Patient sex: M
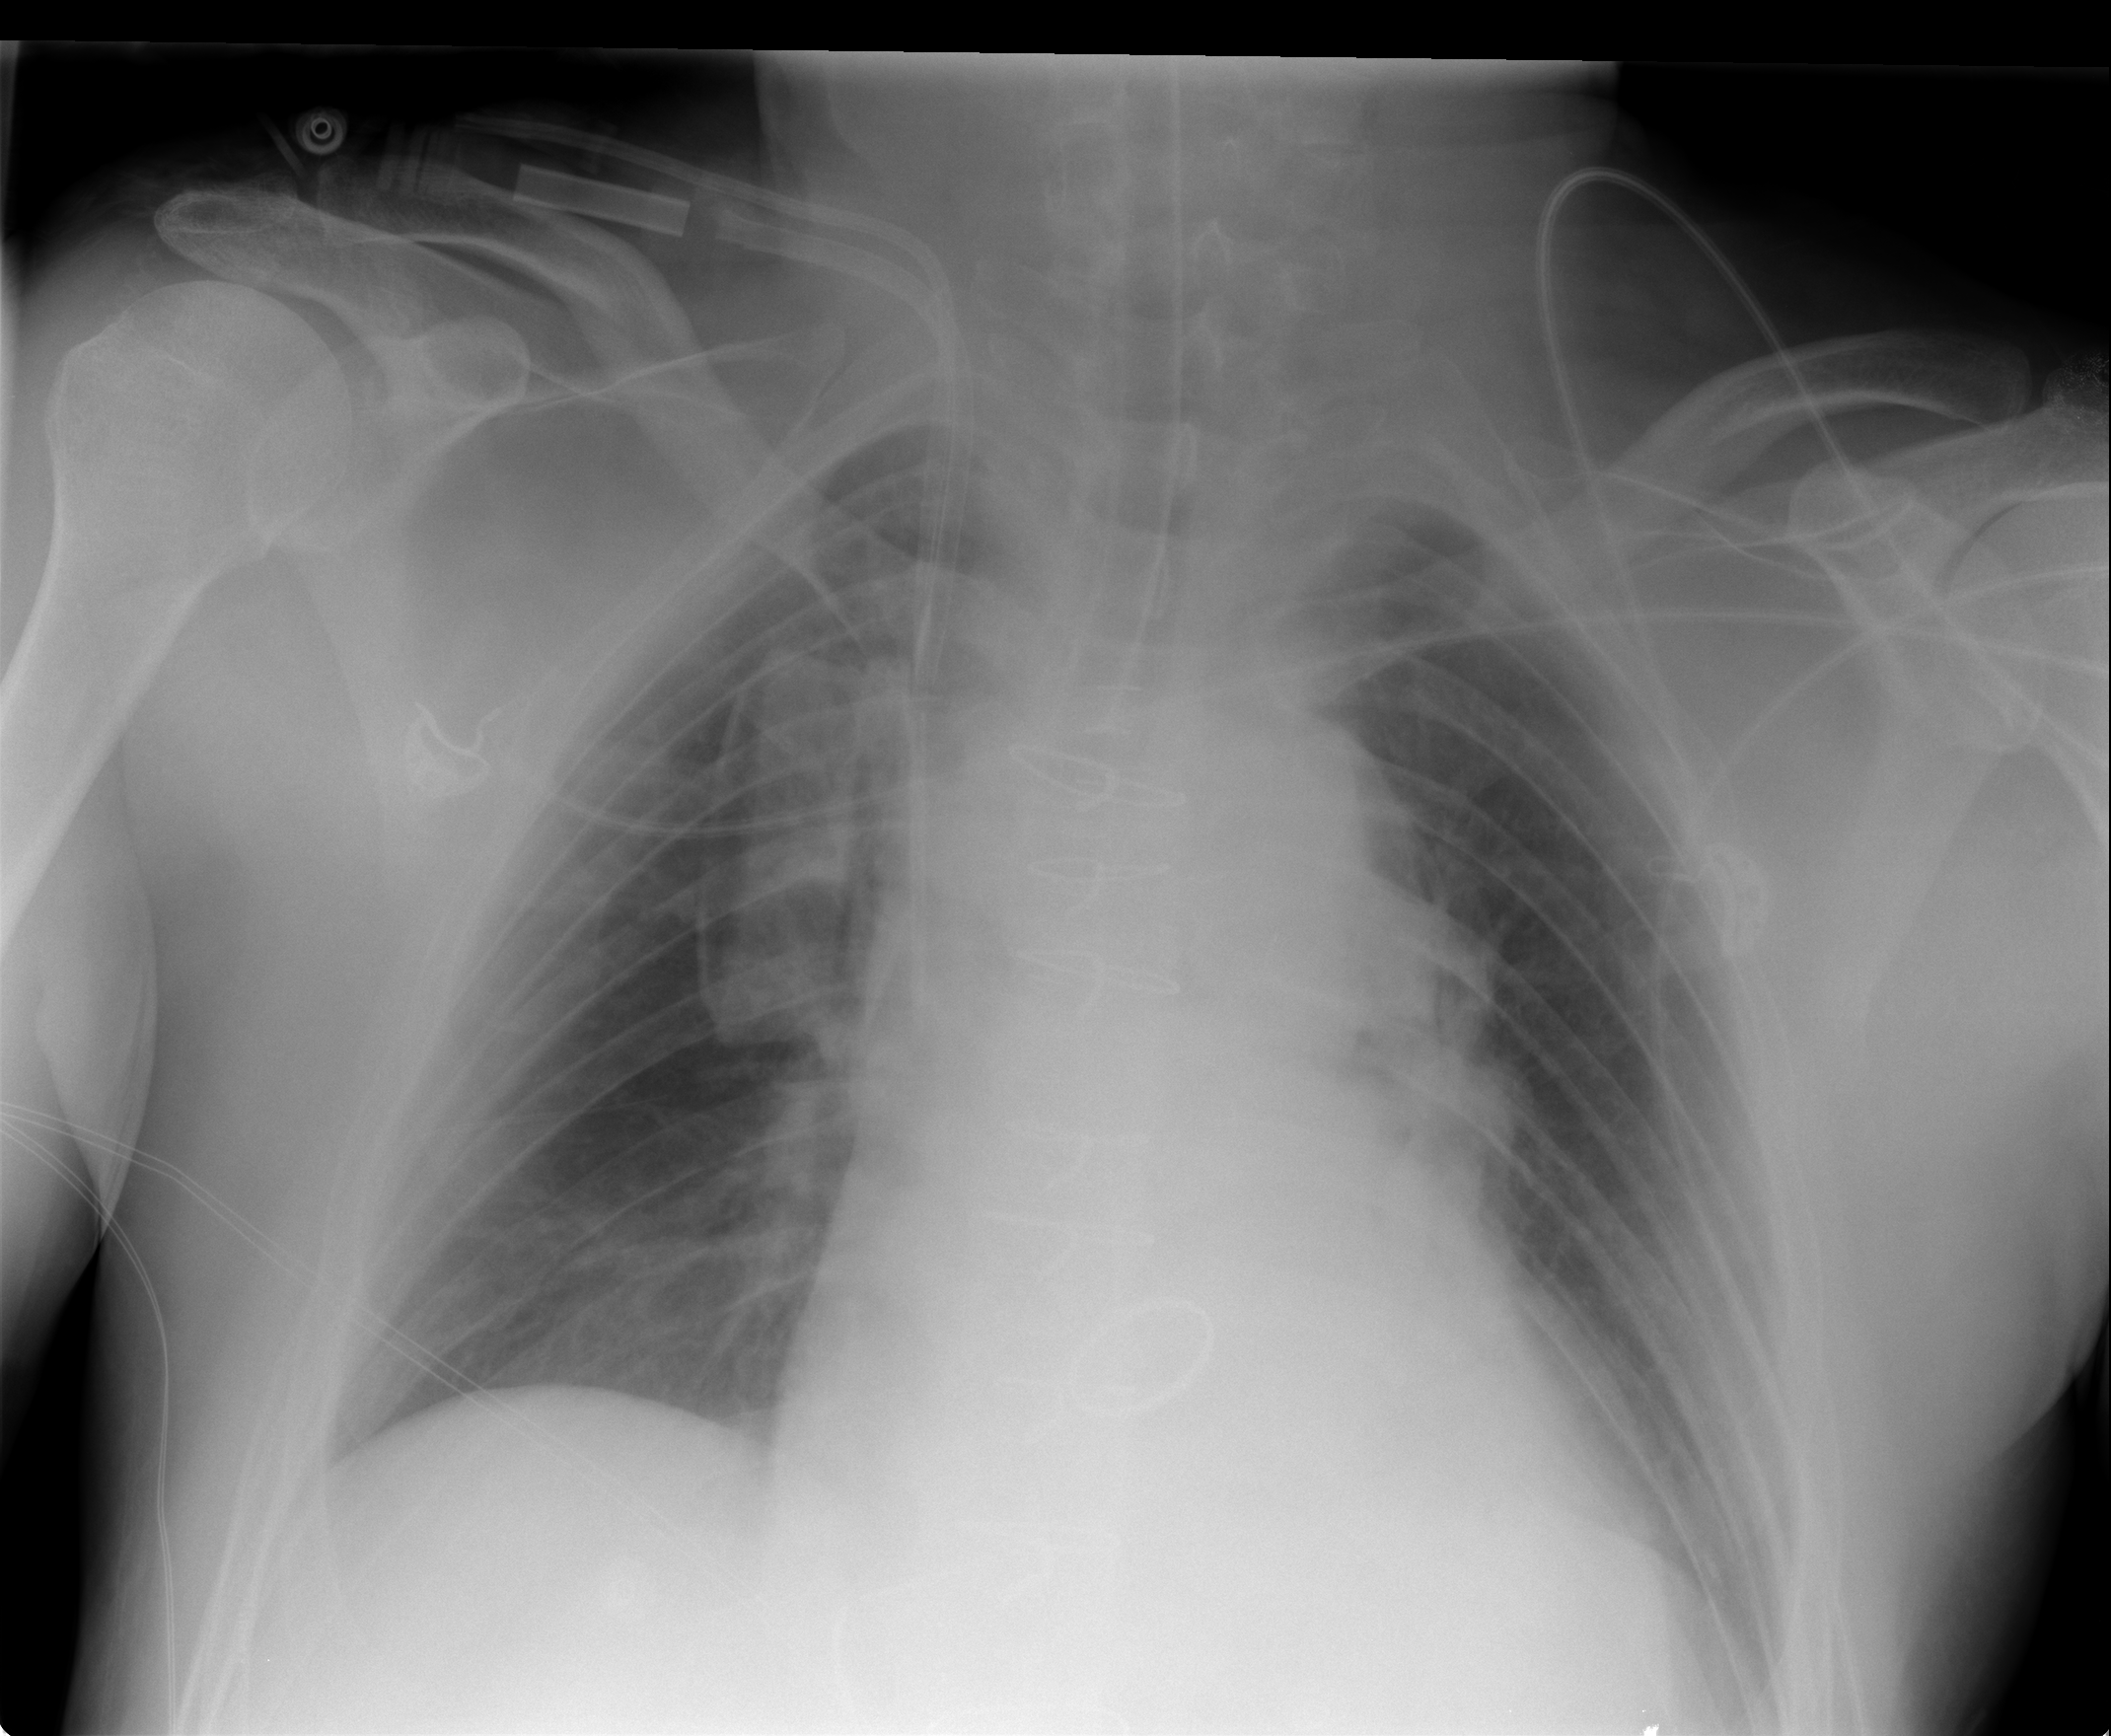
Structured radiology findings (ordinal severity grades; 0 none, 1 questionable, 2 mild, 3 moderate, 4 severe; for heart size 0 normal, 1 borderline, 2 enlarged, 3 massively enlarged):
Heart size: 2
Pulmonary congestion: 0
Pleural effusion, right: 0
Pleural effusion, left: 0
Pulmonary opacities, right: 0
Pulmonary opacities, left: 0
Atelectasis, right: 0
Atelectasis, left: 2